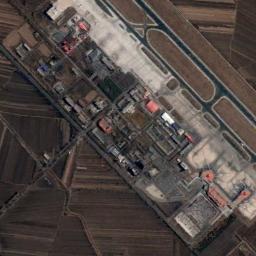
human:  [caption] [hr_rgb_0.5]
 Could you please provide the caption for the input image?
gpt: An airport with some buildings are built in the middle of farmland .

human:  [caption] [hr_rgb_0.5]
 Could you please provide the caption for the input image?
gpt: There are many buildings in the vicinity of the airport surrounded by a piece of farmland .

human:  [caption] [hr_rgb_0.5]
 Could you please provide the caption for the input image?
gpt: An airport with two parallel runways on the farmland and some buildings beside .

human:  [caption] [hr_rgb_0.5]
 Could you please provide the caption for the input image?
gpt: The airport is surrounded by neat terraces .

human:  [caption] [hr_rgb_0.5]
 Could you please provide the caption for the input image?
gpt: There are many houses of different sizes and shapes in the airport .